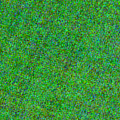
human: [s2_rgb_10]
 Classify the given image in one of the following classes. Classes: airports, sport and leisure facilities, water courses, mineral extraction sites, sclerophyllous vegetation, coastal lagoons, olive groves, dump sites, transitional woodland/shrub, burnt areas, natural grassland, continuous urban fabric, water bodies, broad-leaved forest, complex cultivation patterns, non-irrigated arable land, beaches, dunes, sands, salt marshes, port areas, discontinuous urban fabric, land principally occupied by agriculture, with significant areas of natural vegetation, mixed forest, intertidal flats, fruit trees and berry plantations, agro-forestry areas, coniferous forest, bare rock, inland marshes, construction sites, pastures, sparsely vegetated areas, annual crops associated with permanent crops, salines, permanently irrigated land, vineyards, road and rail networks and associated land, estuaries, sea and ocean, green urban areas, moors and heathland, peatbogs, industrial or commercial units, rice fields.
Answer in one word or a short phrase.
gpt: sea and ocean